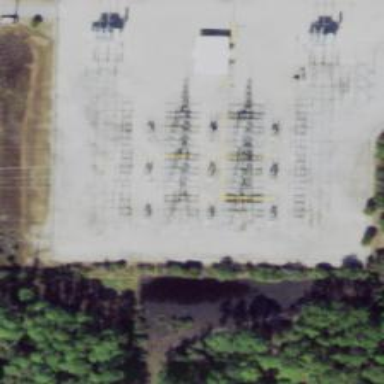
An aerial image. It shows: Switch used for power control.